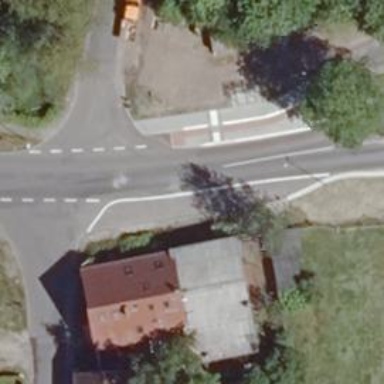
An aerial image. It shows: Public transport stop position.